Question: In my android studio application, I want to select any picture from the phone storage and then set it in an ImageView and after that I want to store the image in my firebase storage. But each and everytime I'm getting an that is . Any suggestion would be helpful for me to proceed further with my work. Below I'm sharing some of my codes and snaps:
'''
java.lang.NoSuchMethodError: No virtual method getToken(Z)Lcom/google/android/gms/tasks/Task; in class Lcom/google/firebase/FirebaseApp; or its super classes (declaration of 'com.google.firebase.FirebaseApp' appears in /data/app/com.shankhadeep.bloodbankapplication-1kbgca-yu2-dmScRFZxrig==/base.apk!classes3.dex)
at com.google.firebase.storage.internal.Util.getCurrentAuthToken(com.google.firebase:firebase-storage@@16.0.4:148)
at com.google.firebase.storage.internal.ExponentialBackoffSender.sendWithExponentialBackoff(com.google.firebase:firebase-storage@@16.0.4:65)
at com.google.firebase.storage.internal.ExponentialBackoffSender.sendWithExponentialBackoff(com.google.firebase:firebase-storage@@16.0.4:57)
at com.google.firebase.storage.UploadTask.sendWithRetry(com.google.firebase:firebase-storage@@16.0.4:457)
at com.google.firebase.storage.UploadTask.beginResumableUpload(com.google.firebase:firebase-storage@@16.0.4:257)
at com.google.firebase.storage.UploadTask.run(com.google.firebase:firebase-storage@@16.0.4:198)
at com.google.firebase.storage.StorageTask.lambda$getRunnable$7(com.google.firebase:firebase-storage@@16.0.4:1106)
at com.google.firebase.storage.StorageTask$$Lambda$12.run(Unknown Source:2)
at java.util.concurrent.ThreadPoolExecutor.runWorker(ThreadPoolExecutor.java:1167)
at java.util.concurrent.ThreadPoolExecutor$Worker.run(ThreadPoolExecutor.java:641)
at java.lang.Thread.run(Thread.java:919)
2020-10-18 22:21:29.058 26626-27839/com.shankhadeep.bloodbankapplication V/FA: Activity resumed, time: <PHONE>
2020-10-18 22:21:29.161 26626-28212/com.shankhadeep.bloodbankapplication I/Process: Sending signal. PID: 26626 SIG: 9
'''
'''
apply plugin: 'com.android.application'
apply plugin: 'com.google.gms.google-services'
android {
compileSdkVersion 29
buildToolsVersion '29.0.3'
defaultConfig {
applicationId "com.shankhadeep.bloodbankapplication"
minSdkVersion 23
targetSdkVersion 29
versionCode 1
versionName "1.0"
testInstrumentationRunner "androidx.test.runner.AndroidJUnitRunner"
}
buildTypes {
release {
minifyEnabled false
proguardFiles getDefaultProguardFile('proguard-android-optimize.txt'), 'proguard-rules.pro'
}
}
compileOptions {
sourceCompatibility = 1.8
targetCompatibility = 1.8
}
}
dependencies {
implementation fileTree(dir: 'libs', include: ['*.jar'])
implementation 'androidx.appcompat:appcompat:1.2.0'
implementation 'androidx.constraintlayout:constraintlayout:2.0.1'
implementation 'com.google.android.material:material:1.2.1'
implementation "androidx.cardview:cardview:1.0.0"
implementation 'com.github.bumptech.glide:glide:4.11.0'
implementation 'com.google.firebase:firebase-auth:17.0.0'
implementation 'com.google.firebase:firebase-messaging:17.3.4'
implementation 'com.google.firebase:firebase-database:18.0.1'
implementation 'com.google.firebase:firebase-storage:16.0.4'
implementation 'com.google.firebase:firebase-core:16.0.4'
implementation 'com.google.firebase:firebase-firestore:17.1.2'
implementation 'com.firebaseui:firebase-ui-auth:4.1.0'
annotationProcessor 'com.github.bumptech.glide:compiler:4.11.0'
implementation 'com.intuit.sdp:sdp-android:1.0.6'
implementation 'de.hdodenhof:circleimageview:3.1.0'
implementation "androidx.recyclerview:recyclerview:1.1.0"
implementation 'com.google.firebase:firebase-inappmessaging-display:19.1.1'
implementation 'com.google.firebase:firebase-analytics:16.0.0'
implementation 'com.firebase:firebase-client-android:2.3.1'
// implementation "com.google.android.gms:play-services-tagmanager:16.0.0"
// implementation 'com.google.android.gms:play-services-analytics:16.0.0'
// implementation 'com.google.android.gms:play-services-auth:15.0.1'
// implementation 'com.google.android.gms:play-services-analytics:16.0.0'
testImplementation 'junit:junit:4.12'
androidTestImplementation 'androidx.test.ext:junit:1.1.2'
androidTestImplementation 'androidx.test.espresso:espresso-core:3.3.0'
}
'''
'''
package com.shankhadeep.bloodbankapplication;
import androidx.annotation.NonNull;
import androidx.annotation.Nullable;
import androidx.appcompat.app.AppCompatActivity;
import androidx.core.view.GravityCompat;
import androidx.drawerlayout.widget.DrawerLayout;
import android.app.ProgressDialog;
import android.content.Context;
import android.content.Intent;
import android.content.IntentFilter;
import android.content.SharedPreferences;
import android.graphics.Bitmap;
import android.graphics.Color;
import android.net.ConnectivityManager;
import android.net.Uri;
import android.os.Bundle;
import android.provider.MediaStore;
import android.view.MenuInflater;
import android.view.MenuItem;
import android.view.View;
import android.view.WindowManager;
import android.view.inputmethod.InputMethodManager;
import android.widget.AdapterView;
import android.widget.ArrayAdapter;
import android.widget.Button;
import android.widget.EditText;
import android.widget.ImageView;
import android.widget.ListView;
import android.widget.PopupMenu;
import android.widget.Spinner;
import android.widget.TextView;
import android.widget.Toast;
import com.google.android.gms.tasks.OnSuccessListener;
import com.google.android.material.navigation.NavigationView;
import com.google.firebase.auth.FirebaseAuth;
import com.google.firebase.database.DatabaseError;
import com.google.firebase.database.DatabaseReference;
import com.google.firebase.database.FirebaseDatabase;
import com.google.firebase.storage.FirebaseStorage;
import com.google.firebase.storage.StorageReference;
import com.google.firebase.storage.UploadTask;
import com.shankhadeep.bloodbankapplication.DrawerClasses.Constants;
import com.shankhadeep.bloodbankapplication.DrawerClasses.NavigationAdapter;
import com.shankhadeep.bloodbankapplication.ModelClass.DrawerMenu;
import com.squareup.picasso.Picasso;
import java.io.IOException;
import java.util.ArrayList;
import java.util.UUID;
import de.hdodenhof.circleimageview.CircleImageView;
public class EditProfileActivity extends AppCompatActivity implements View.OnClickListener, PopupMenu.OnMenuItemClickListener,
AdapterView.OnItemSelectedListener{
EditText Name,Contact;
Button Edit,Save;
CircleImageView profile_image,Header_image;
TextView Email;
private static final int REQUEST_CAMERA = 100;
private static final int PICK_IMAGE_REQUEST = 234;
ImageView menuImage,nav_button;
PopupMenu popupMenu;
Bitmap Img;
DrawerLayout drawer;
ListView menu_list;
NavigationView navigationView;
ArrayList<DrawerMenu> al_menu_item;
DrawerMenu drawerMenus;
NavigationAdapter nv;
String [] City={"Select Nearest City","Agartala","Aizawl","Banglore","Bhubneshwar","Bhopal","Chandigarh","Chennai","Delhi","Dispur",
"Dehradun","GandhiNagar","Gangtok","Hyderabad","Imphal","Itanagar","Kolkata","jaipur","kohima","Lucknow","Mumbai",
"Panji","Patna","Raipur","Ranchi","Shimla","Shillong","Srinagar","Trivanthpuram"};
String [] Gender={"Select Gender","Male","Female","Others"};
String [] BloodGroup={"A +ve","A -ve","B +ve","B -ve","AB +ve","AB -ve","O +ve","O -ve"};
String [] IsDonor={"YES","NO"};
//DataSettingVariables
Spinner s1;
Spinner s2;
Spinner s3;
Spinner s4;
String Donor;
String gender;
String city;
String fname;
String emailId;
String contact;
String bloodgrp;
String password;
String image;
String UserId;
int flag=0;
String photo="null";
//Codes for Data Retrival
FirebaseAuth mAuth;
SharedPreferences preferences;
DatabaseReference mRef,saveRef;
// Firebase mRootRef;
FirebaseDatabase mFirebaseDatabase;
ProgressDialog startProgress;
private static final int GALLERY_INTENT=2;
ProgressDialog progressDialog;
final long ONE_MEGABYTE = 1024 * 1024;
Uri downlodUri;
Uri imageUri;
private StorageReference mStorage;
MyReceiver myReciever;
@Override
protected void onCreate(Bundle savedInstanceState) {
super.onCreate(savedInstanceState);
setContentView(R.layout.edit_profile_drawer);
this.getWindow().setSoftInputMode(WindowManager.LayoutParams.SOFT_INPUT_STATE_HIDDEN);
initView();
mAuth=FirebaseAuth.getInstance();
mFirebaseDatabase=FirebaseDatabase.getInstance();
mStorage= FirebaseStorage.getInstance().getReference();
menu_list = findViewById(R.id.menu_list);
menuImage = findViewById(R.id.MenuButton);
nav_button = findViewById(R.id.NavigationButton);
myReciever=new MyReceiver(EditProfileActivity.this,EditProfileActivity.this);
menuImage.setOnClickListener(this);
nav_button.setOnClickListener(this);
unclickable();
progressDialog=new ProgressDialog(this);
startProgress=new ProgressDialog(this);
Save.setOnClickListener(this);
Edit.setOnClickListener(this);
prepareNavigationMenu();
IntentFilter filter=new IntentFilter(ConnectivityManager.CONNECTIVITY_ACTION);
registerReceiver(myReciever,filter);
ArrayAdapter adapterCity = new ArrayAdapter(getApplicationContext(), android.R.layout.simple_spinner_item, City);
adapterCity.setDropDownViewResource(android.R.layout.simple_spinner_dropdown_item);
s1.setAdapter(adapterCity);
ArrayAdapter adapterGender = new ArrayAdapter(getApplicationContext(), android.R.layout.simple_spinner_item, Gender);
adapterGender.setDropDownViewResource(android.R.layout.simple_spinner_dropdown_item);
s2.setAdapter(adapterGender);
ArrayAdapter adapterBlood = new ArrayAdapter(getApplicationContext(), android.R.layout.simple_spinner_item, BloodGroup);
adapterBlood.setDropDownViewResource(android.R.layout.simple_spinner_dropdown_item);
s3.setAdapter(adapterBlood);
ArrayAdapter adapterDonor = new ArrayAdapter(getApplicationContext(), android.R.layout.simple_spinner_item, IsDonor);
adapterBlood.setDropDownViewResource(android.R.layout.simple_spinner_dropdown_item);
s4.setAdapter(adapterDonor);
s1.setOnItemSelectedListener(this);
s2.setOnItemSelectedListener(this);
s3.setOnItemSelectedListener(this);
s4.setOnItemSelectedListener(this);
profile_image.setOnClickListener(this);
preferences = getSharedPreferences("user", Context.MODE_PRIVATE);
UserId = preferences.getString("GoogleUid", null);
// addData();
saveRef=FirebaseDatabase.getInstance().getReference().child("Users Details");
mRef=FirebaseDatabase.getInstance().getReference();
mRef.addValueEventListener(new com.google.firebase.database.ValueEventListener() {
@Override
public void onDataChange(@NonNull com.google.firebase.database.DataSnapshot dataSnapshot) {
bloodgrp=dataSnapshot.child("Users Details").child(UserId).child("BloodGroup").getValue(String.class);
city=dataSnapshot.child("Users Details").child(UserId).child("City").getValue(String.class);
contact=dataSnapshot.child("Users Details").child(UserId).child("Contact").getValue(String.class);
emailId=dataSnapshot.child("Users Details").child(UserId).child("Email").getValue(String.class);
gender=dataSnapshot.child("Users Details").child(UserId).child("Gender").getValue(String.class);
image=dataSnapshot.child("Users Details").child(UserId).child("Image").getValue(String.class);
Donor=dataSnapshot.child("Users Details").child(UserId).child("IsDonor").getValue(String.class);
fname=dataSnapshot.child("Users Details").child(UserId).child("Name").getValue(String.class);
setData();
}
@Override
public void onCancelled(@NonNull DatabaseError databaseError) {
}
});
startProgress.setTitle("Please wait!");
startProgress.setMessage("Loading...");
startProgress.setProgressStyle(ProgressDialog.STYLE_SPINNER);
startProgress.show();
startProgress.setCancelable(false);
new Thread(new Runnable() {
public void run() {
try {
Thread.sleep(5000);
} catch (Exception e) {
e.printStackTrace();
}
startProgress.dismiss();
}
}).start();
}
public void setData()
{
if(image.equals(""))
{
profile_image.setImageResource(R.drawable.profile);
Header_image.setImageResource(R.drawable.profile);
}
else {
imageUri = Uri.parse(image);
Picasso.get().load(imageUri).fit().centerCrop().into(profile_image);
Picasso.get().load(imageUri).fit().centerCrop().into(Header_image);
}
Email.setText(emailId);
Name.setText(fname);
Name.setSelection(Name.getText().toString().length());
Contact.setText(contact.substring(3));
ArrayAdapter myAdap = (ArrayAdapter) s1.getAdapter(); //cast to an ArrayAdapter
int spinnerPosition = myAdap.getPosition(city);
//set the default according to value
s1.setSelection(spinnerPosition);
ArrayAdapter myAdap1 = (ArrayAdapter) s2.getAdapter(); //cast to an ArrayAdapter
int spinnerPosition1 = myAdap1.getPosition(gender);
//set the default according to value
s2.setSelection(spinnerPosition1);
ArrayAdapter myAdap2 = (ArrayAdapter) s3.getAdapter(); //cast to an ArrayAdapter
int spinnerPosition2 = myAdap2.getPosition(bloodgrp);
//set the default according to value
s3.setSelection(spinnerPosition2);
// if(Donor.equals("Yes")) {
// ArrayAdapter myAdap3 = (ArrayAdapter) s4.getAdapter(); //cast to an ArrayAdapter
// int spinnerPosition3 = myAdap3.getPosition(Donor);
////set the default according to value
// s4.setSelection(spinnerPosition3);
////
////
// }
}
public void initView()
{
Name=findViewById(R.id.txtName);
Email=findViewById(R.id.txtEmail);
Contact=findViewById(R.id.txtContact);
Edit=findViewById(R.id.btnEdit);
Save=findViewById(R.id.btnSave);
profile_image=findViewById(R.id.profile_image);
s1=findViewById(R.id.SimpleSpinnerCountry);
s2=findViewById( R.id.SimpleSpinnerGender);
s3=findViewById(R.id.SimpleSpinnerBloodGrp);
s4=findViewById(R.id.SimpleSpinnerDonor);
Header_image=findViewById(R.id.header_profile);
}
public void setClickable()
{
Name.setEnabled(true);
Email.setEnabled(true);
Contact.setEnabled(true);
s1.setEnabled(true);
s2.setEnabled(true);
s3.setEnabled(true);
s4.setEnabled(true);
profile_image.setEnabled(true);
}
public void unclickable()
{
Name.setEnabled(false);
Email.setEnabled(false);
Contact.setEnabled(false);
s1.setEnabled(false);
s2.setEnabled(false);
s3.setEnabled(false);
s4.setEnabled(false);
profile_image.setEnabled(false);
}
@Override
public void onClick(View v) {
switch(v.getId())
{
case R.id.btnEdit:
Save.setVisibility(View.VISIBLE);
setClickable();
break;
case R.id.MenuButton:
popupMenu=new PopupMenu(EditProfileActivity.this,v);
popupMenu.setOnMenuItemClickListener(this);
MenuInflater inflater=popupMenu.getMenuInflater();
inflater.inflate(R.menu.menu,popupMenu.getMenu());
popupMenu.show();
break;
case R.id.NavigationButton:
// InputMethodManager inputManager = (InputMethodManager)
// getSystemService(Context.INPUT_METHOD_SERVICE);
// inputManager.hideSoftInputFromWindow(getCurrentFocus().getWindowToken(),
// InputMethodManager.HIDE_NOT_ALWAYS);
if (drawer.isDrawerOpen(GravityCompat.START)) {
drawer.closeDrawer(GravityCompat.START);
} else
drawer.openDrawer(GravityCompat.START);
break;
case R.id.btnSave :
SaveFinalData();
break;
case R.id.profile_image: ImageSetup();
break;
}
}
public void ImageSetup()
{
Intent intent=new Intent(Intent.ACTION_GET_CONTENT );
intent.setType("image/*");
startActivityForResult(Intent.createChooser(intent, "Select Picture"), PICK_IMAGE_REQUEST);
}
@Override
protected void onActivityResult(int requestCode, int resultCode, @Nullable Intent data) {
super.onActivityResult(requestCode, resultCode, data);
if(requestCode==PICK_IMAGE_REQUEST && resultCode==RESULT_OK && data!=null && data.getData()!=null)
{
progressDialog.setMessage(" Image Uploading...");
progressDialog.show();
imageUri=data.getData();
final StorageReference filepath=mStorage.child("image/" + UUID.randomUUID().toString()).child(imageUri.getLastPathSegment());
filepath.putFile(imageUri).addOnSuccessListener(new OnSuccessListener<UploadTask.TaskSnapshot>() {
@Override
public void onSuccess(UploadTask.TaskSnapshot taskSnapshot) {
filepath.getDownloadUrl().addOnSuccessListener(new OnSuccessListener<Uri>() {
@Override
public void onSuccess(Uri uri) {
downlodUri = uri;
image= downlodUri.toString();
try {
Bitmap bitmap = MediaStore.Images.Media.getBitmap(getContentResolver(), downlodUri);
} catch (IOException e) {
e.printStackTrace();
}
Picasso.get().load(downlodUri).fit().centerCrop().into(profile_image);
Toast.makeText(EditProfileActivity.this, "Upload Done", Toast.LENGTH_LONG).show();
progressDialog.dismiss();
}
});
}
});
}
}
public void SaveFinalData()
{
if(Name.getText().toString().isEmpty())
{
Name.setHint("Please Enter Your Name ");
Name.setHintTextColor(Color.RED);
}
else if( Contact.getText().toString().isEmpty())
{
Contact.setHint("Plese Enter Your Contact No");
Name.setHintTextColor(Color.RED);
}
else if(Name.getText().toString().isEmpty() && Contact.getText().toString().isEmpty() )
{
Name.setHint("Please Enter Your Name ");
Name.setHintTextColor(Color.RED);
Contact.setHint("Plese Enter Your Contact No");
Name.setHintTextColor(Color.RED);
} else if (Contact.getText().toString().length()!=10)
{
Toast.makeText(EditProfileActivity.this, "Contact No is not in correct format", Toast.LENGTH_SHORT).show();
}
else {
DatabaseReference currenet_userDb = saveRef.child(UserId);
currenet_userDb.child("Name").setValue(Name.getText().toString());
currenet_userDb.child("Contact").setValue("+91" + Contact.getText().toString());
currenet_userDb.child("City").setValue(city);
currenet_userDb.child("Gender").setValue(gender);
currenet_userDb.child("BloodGroup").setValue(bloodgrp);
currenet_userDb.child("IsDonor").setValue(Donor);
currenet_userDb.child("Image").setValue(image);
unclickable();
Save.setVisibility(View.INVISIBLE);
}
}
@Override
public void onItemSelected(AdapterView<?> parent, View view, int position, long id) {
switch (parent.getId()) {
case R.id.SimpleSpinnerCountry:
city = (String) parent.getItemAtPosition(position);
// Toast.makeText(getApplicationContext(), "You have Selected "+city, Toast.LENGTH_LONG).show();
break;
case R.id.SimpleSpinnerGender:
gender = (String) parent.getItemAtPosition(position);
// Toast.makeText(getApplicationContext(), "You have Selected "+gender, Toast.LENGTH_LONG).show();
break;
case R.id.SimpleSpinnerBloodGrp:
bloodgrp = (String) parent.getItemAtPosition(position);
// Toast.makeText(getApplicationContext(), "You have Selected "+gender, Toast.LENGTH_LONG).show();
break;
case R.id.SimpleSpinnerDonor:
Donor=(String)parent.getItemAtPosition(position);
break;
}
}
@Override
public void onNothingSelected(AdapterView<?> parent) {
}
@Override
public boolean onMenuItemClick(MenuItem item) {
switch(item.getItemId())
{
case R.id.Logout:
//FirebaseAuth.getInstance().signOut();
SignOut();
finish();
return true;
default:return false;
}
}
private void SignOut()
{
SharedPreferences pref = getSharedPreferences("user", Context.MODE_PRIVATE);
SharedPreferences.Editor editor = pref.edit();
editor.clear();
editor.remove("GoogleUid");
editor.commit();
Intent intent=new Intent(EditProfileActivity.this,SignIn.class);
startActivity(intent);
finish();
}
private void prepareNavigationMenu() {
drawer = (DrawerLayout) findViewById(R.id.drawer_layout);
al_menu_item = Constants.prepareSideMenu(this);
navigationView = (NavigationView) findViewById(R.id.nav_view);
nv = new NavigationAdapter(this, al_menu_item);
//stopping point
menu_list.setAdapter(nv);
//Actually we are picking the List_item name from here
menu_list.setOnItemClickListener(new AdapterView.OnItemClickListener() {
@Override
public void onItemClick(AdapterView<?> parent, View view, int position, long id) {
if (drawer.isDrawerOpen(GravityCompat.START)) {
drawer.closeDrawer(GravityCompat.START);
}
//OpenActivity method is called when user click on any List_item of the Navigation Drawer then the User
//Will be navigated to any other activity...
new Constants(EditProfileActivity.this, EditProfileActivity.this).openActivity(al_menu_item.get(position).getMenu_name());
Toast.makeText(getApplicationContext(), al_menu_item.get(position).getMenu_name(), Toast.LENGTH_SHORT).show();
}
});
}
@Override
public void onBackPressed() {
super.onBackPressed();
DrawerLayout drawer = (DrawerLayout) findViewById(R.id.drawer_layout);
if (drawer.isDrawerOpen(GravityCompat.START)) {
drawer.closeDrawer(GravityCompat.START);
} else {
super.onBackPressed();
finish();
}
}
}
'''

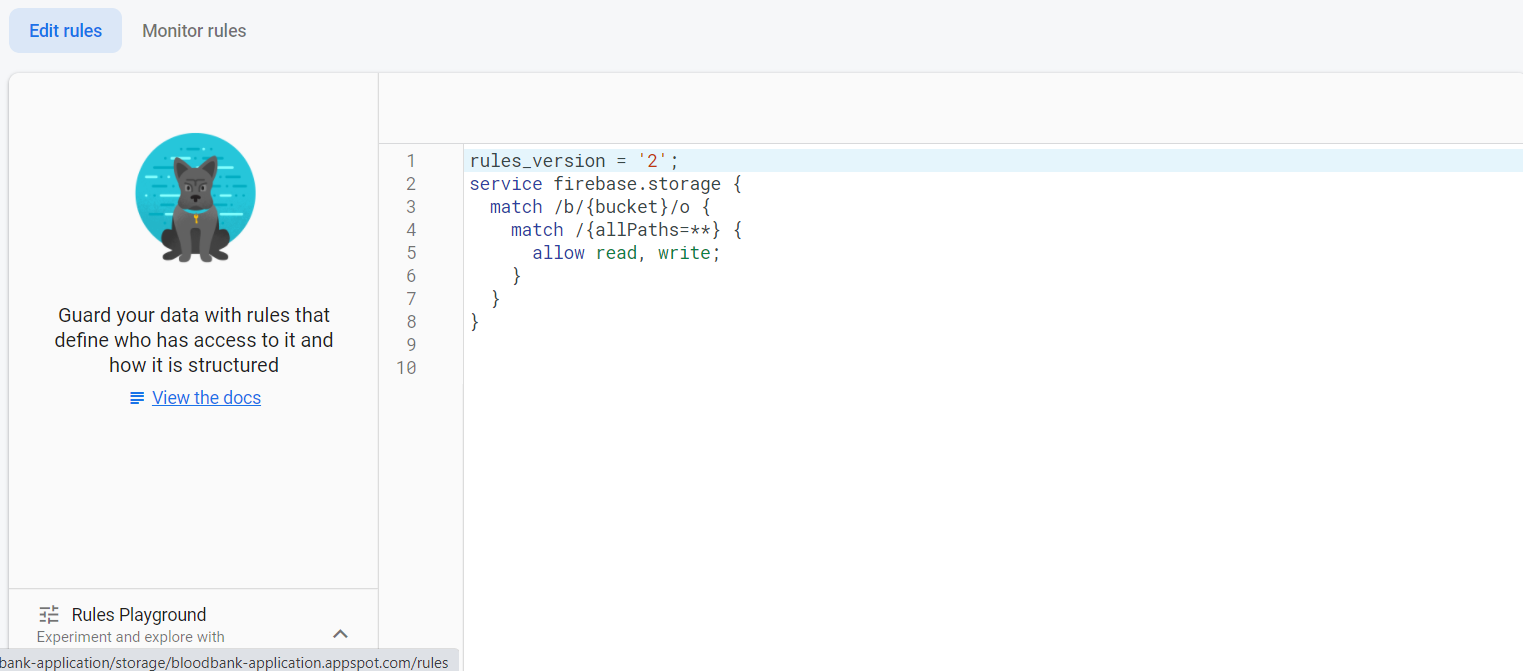
Answer: Your Firebase dependencies are all out of sync. You should go through each and every one of them and make sure they are at the latest version, as shown in the <URL>. If they are not updated together, then you will see strange errors.
You will also need to update firebase-ui-auth as shown in its <URL>.
Lastly, you should also completely remove this very old Firebase SDK:
'''
implementation 'com.firebase:firebase-client-android:2.3.1'
'''